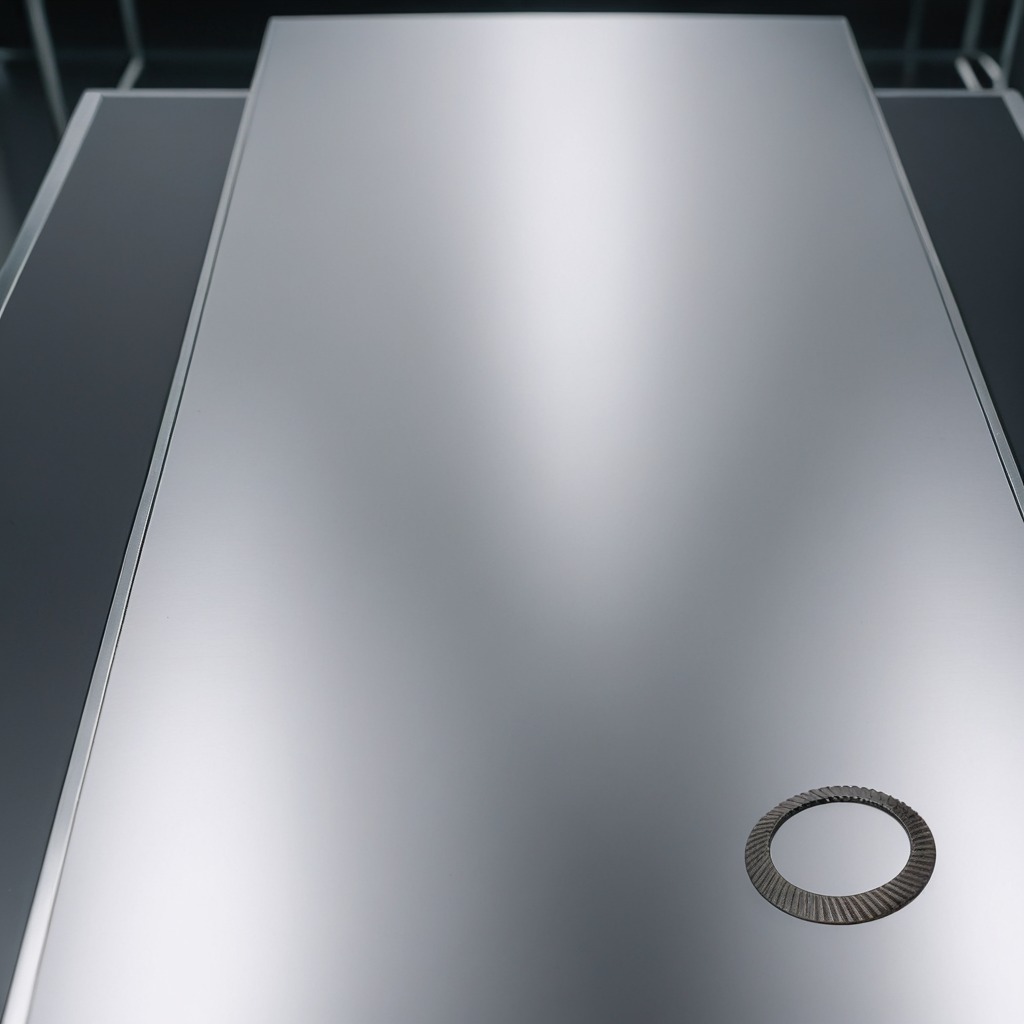
A flat metal washer is lying on a stainless steel table in a high-end prototyping lab.